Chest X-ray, PA view. Patient: 69 years old, sex F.
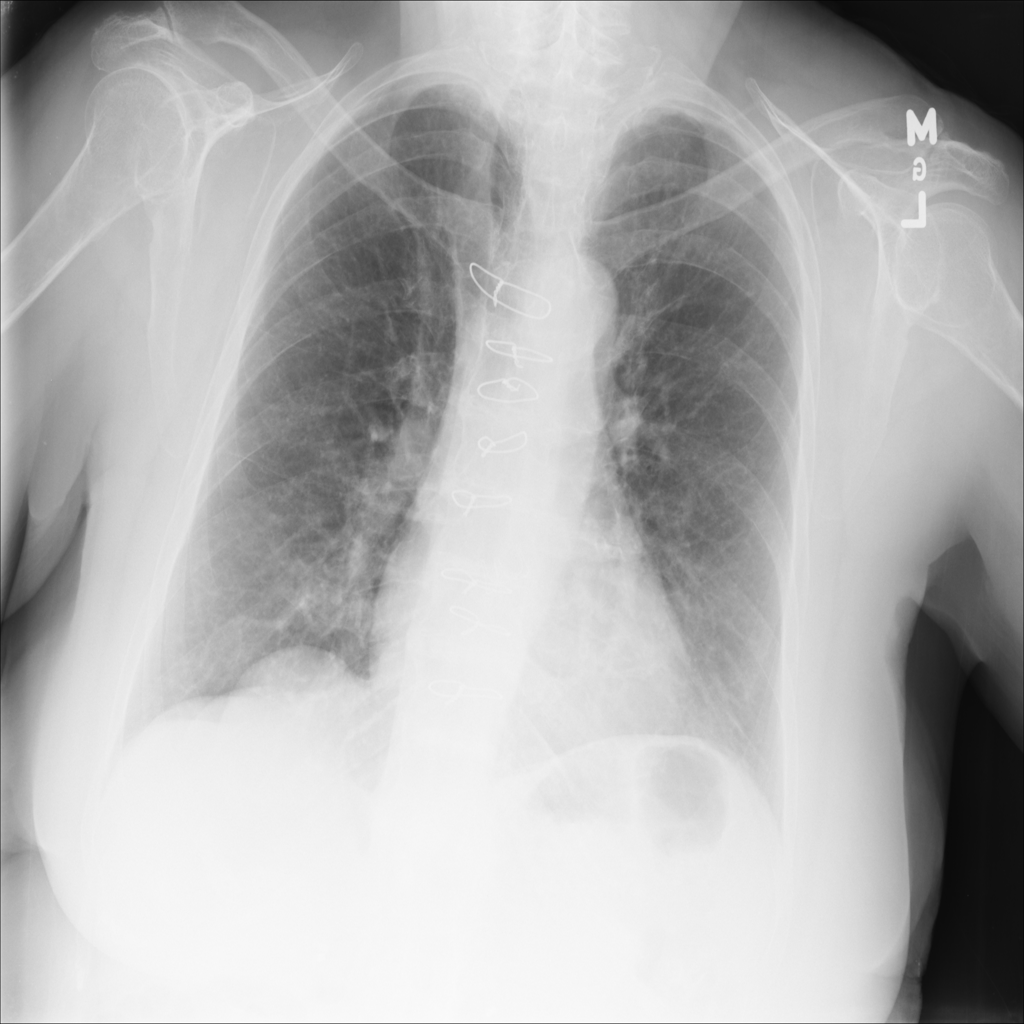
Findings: No Finding